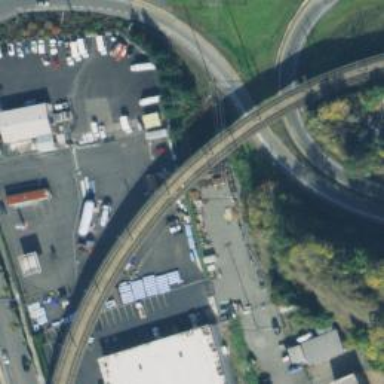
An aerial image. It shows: Light rail bridge with electrified contact line.